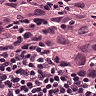
Metastatic tissue present: yes